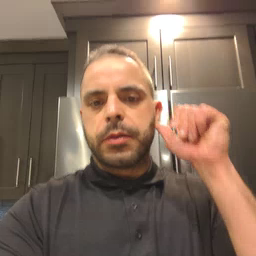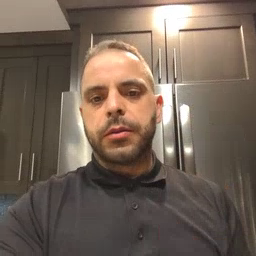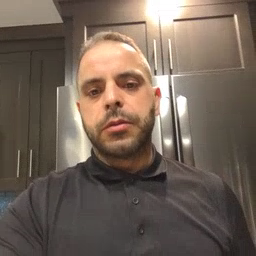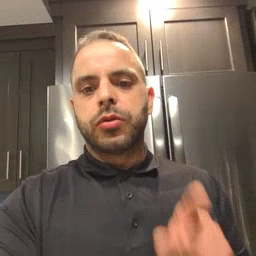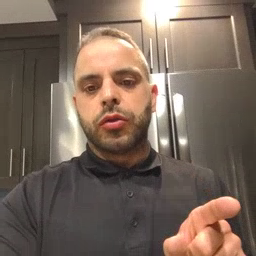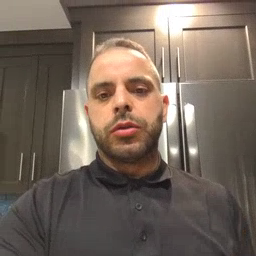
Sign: hesheit